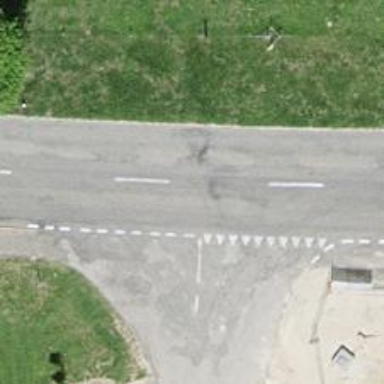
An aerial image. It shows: Secondary road.